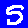
Digit: 5